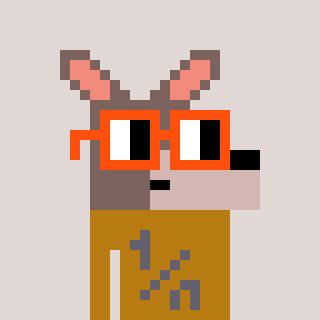
a pixel art character with square orange glasses, a kangaroo-shaped head and a gold-colored body on a warm background